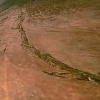
Label: land